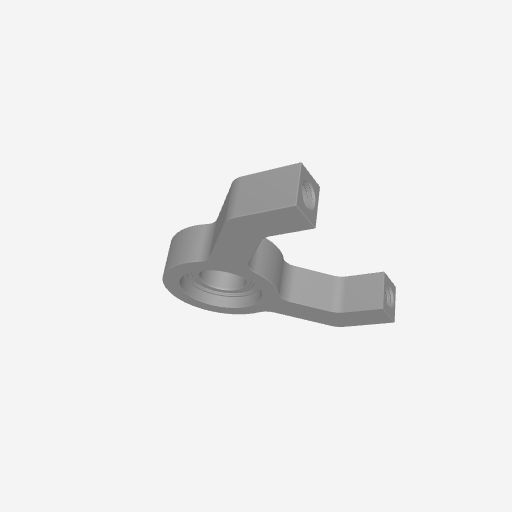
Part: Side1Post2PillowBlock8ID